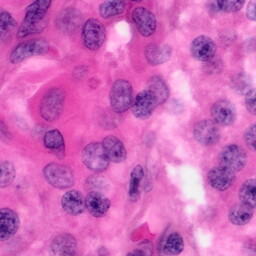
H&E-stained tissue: Pancreatic